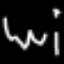
Label: squiggle